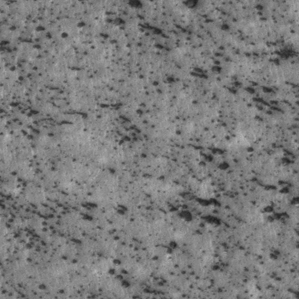
Label: frost